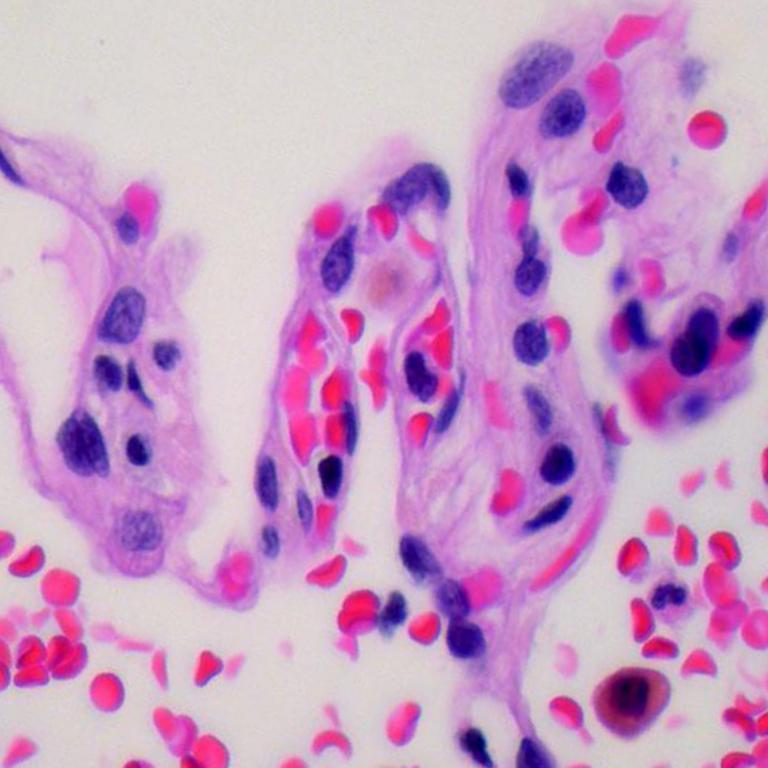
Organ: lung
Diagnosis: benign